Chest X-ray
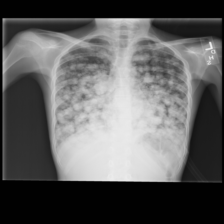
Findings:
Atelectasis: negative
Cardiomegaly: negative
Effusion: negative
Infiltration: negative
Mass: positive
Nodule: negative
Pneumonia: negative
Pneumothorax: negative
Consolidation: negative
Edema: negative
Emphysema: negative
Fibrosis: negative
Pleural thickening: negative
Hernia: negative